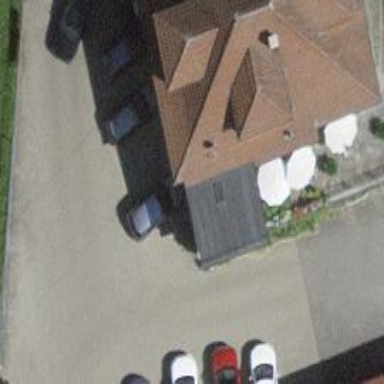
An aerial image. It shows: Car repair shop.